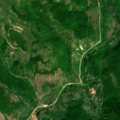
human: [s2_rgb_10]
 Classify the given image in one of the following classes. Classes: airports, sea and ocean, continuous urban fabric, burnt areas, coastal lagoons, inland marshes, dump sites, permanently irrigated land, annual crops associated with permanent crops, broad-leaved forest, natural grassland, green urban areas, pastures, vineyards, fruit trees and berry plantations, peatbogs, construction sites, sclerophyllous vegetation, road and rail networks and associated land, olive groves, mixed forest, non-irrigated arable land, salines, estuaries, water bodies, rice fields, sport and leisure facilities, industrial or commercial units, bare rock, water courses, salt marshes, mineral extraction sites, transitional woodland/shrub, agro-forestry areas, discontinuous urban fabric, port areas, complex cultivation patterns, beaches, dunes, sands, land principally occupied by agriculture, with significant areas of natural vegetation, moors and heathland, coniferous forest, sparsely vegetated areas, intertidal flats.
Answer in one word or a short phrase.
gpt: complex cultivation patterns, broad-leaved forest, transitional woodland/shrub